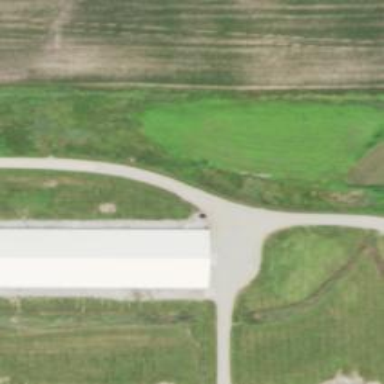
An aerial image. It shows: Silo.